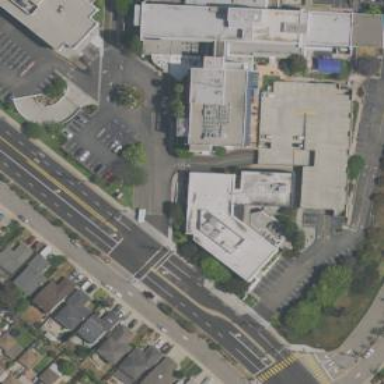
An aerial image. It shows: Healthcare clinic.